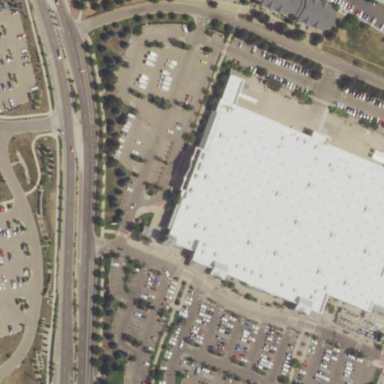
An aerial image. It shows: Retail building housing supermarket.